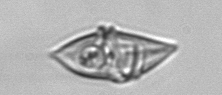
Label: Gyrodinium